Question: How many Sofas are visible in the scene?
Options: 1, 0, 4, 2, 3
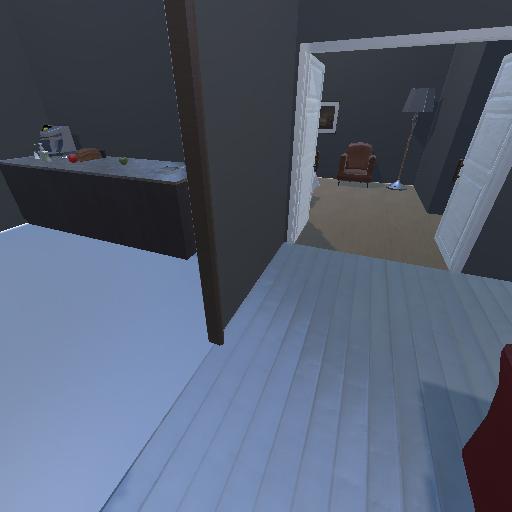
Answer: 1